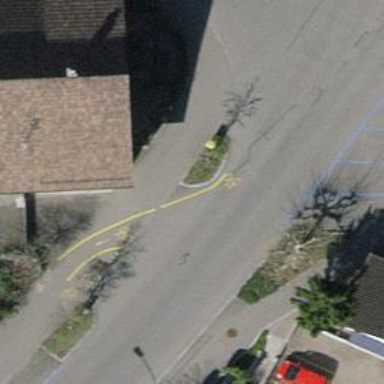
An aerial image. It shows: Post box is visible.